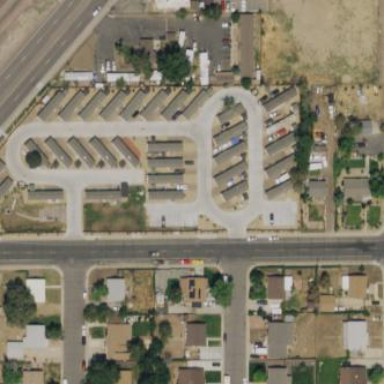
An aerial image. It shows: Trailer park.